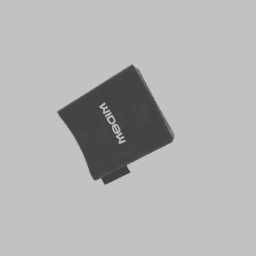
Label: electronics